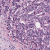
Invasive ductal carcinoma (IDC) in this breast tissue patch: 1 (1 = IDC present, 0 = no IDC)